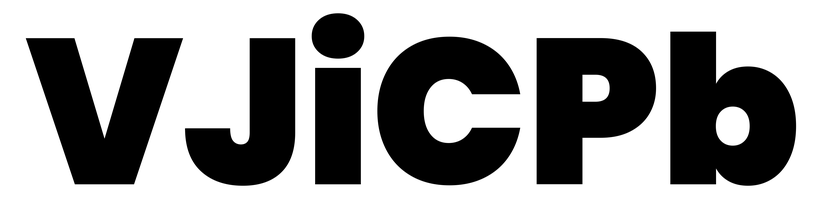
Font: Poppins-Black